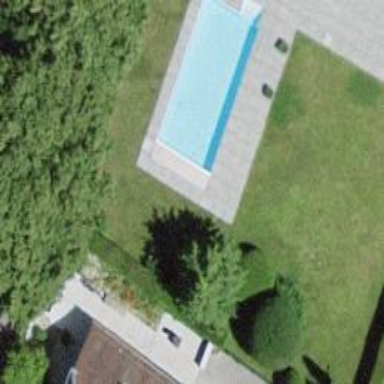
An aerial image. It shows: Swimming pool located in leisure land.